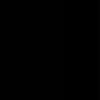
Label: not_dusty